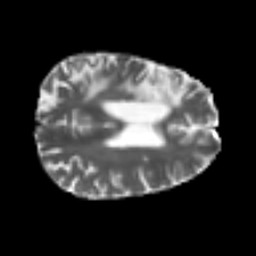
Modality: T2w
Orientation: axial
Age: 56
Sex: male
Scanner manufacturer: siemens
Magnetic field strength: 3 T
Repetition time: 4.999 s
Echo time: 0.07946 s